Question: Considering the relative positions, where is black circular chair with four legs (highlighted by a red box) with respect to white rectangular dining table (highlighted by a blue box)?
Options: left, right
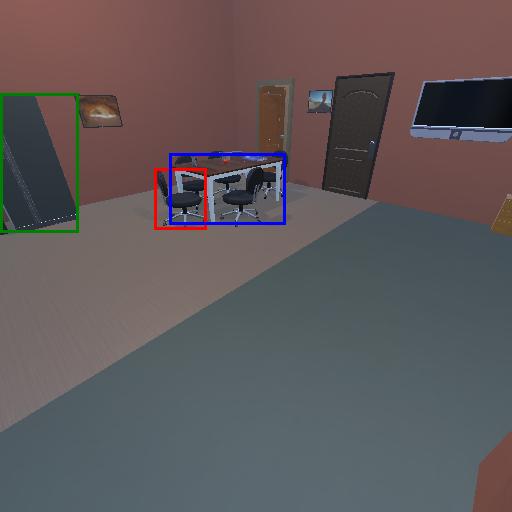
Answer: left